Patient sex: M
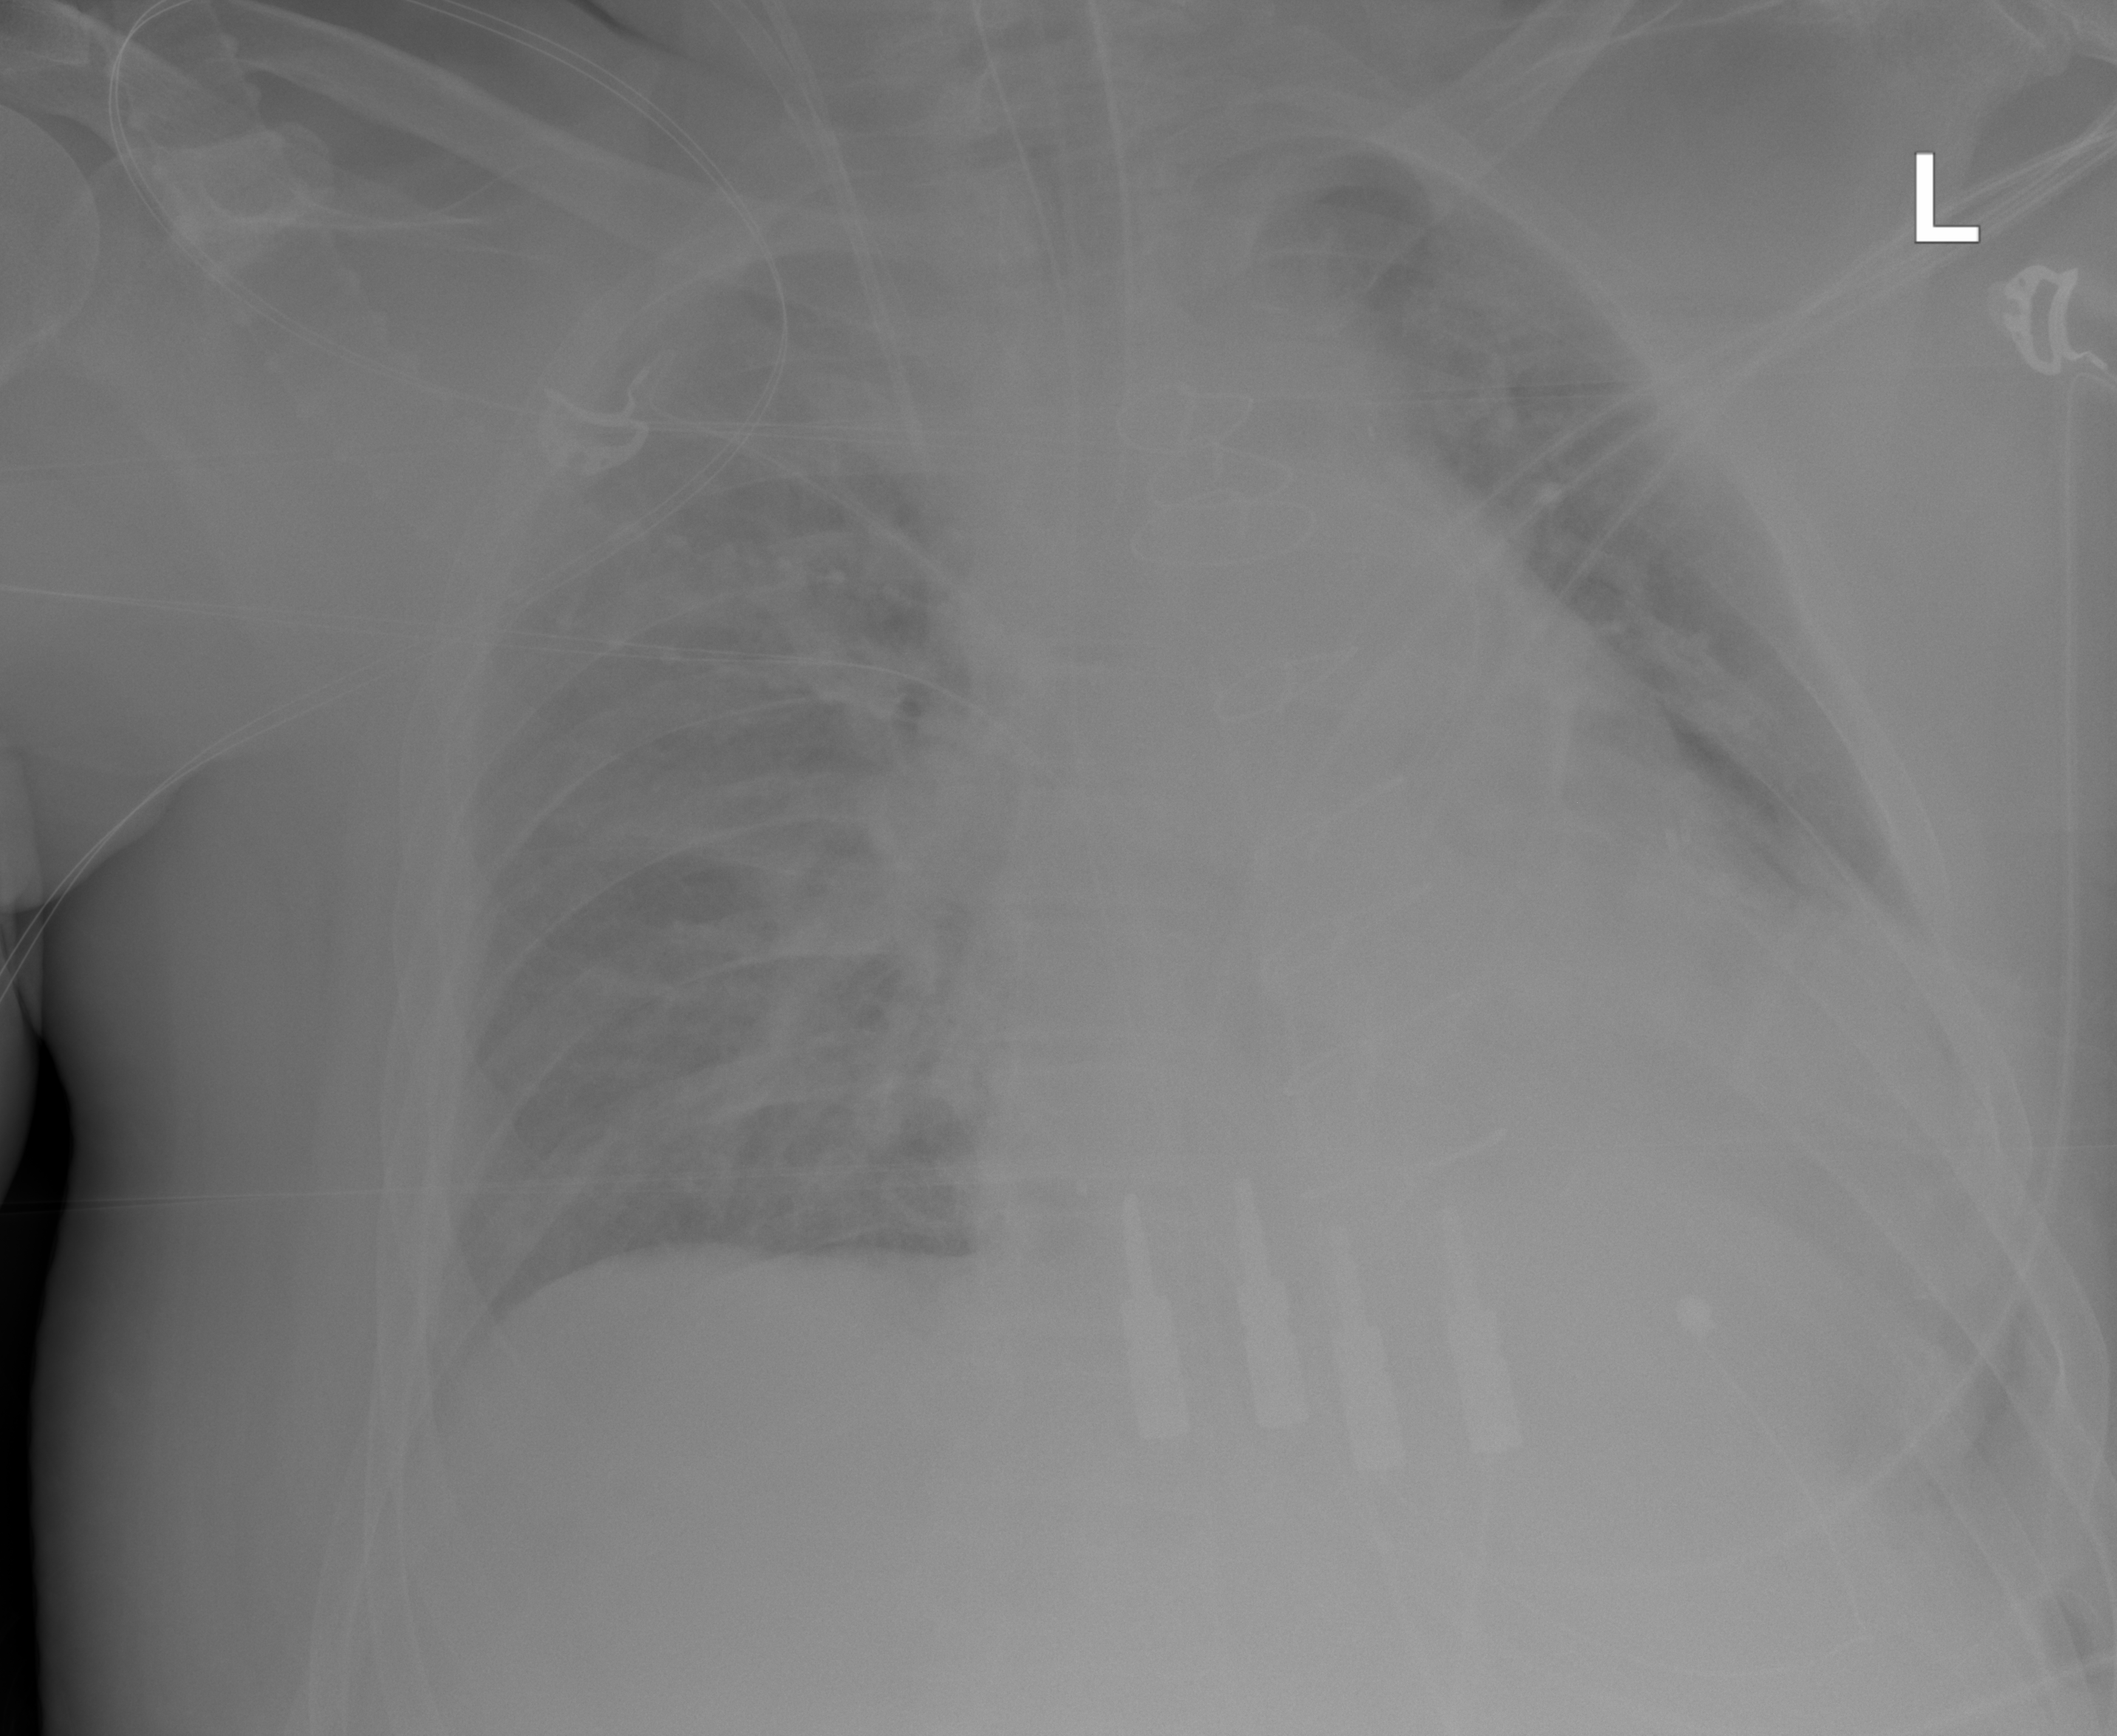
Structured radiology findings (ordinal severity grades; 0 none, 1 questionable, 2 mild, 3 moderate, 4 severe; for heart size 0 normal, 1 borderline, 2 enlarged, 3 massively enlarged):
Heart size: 2
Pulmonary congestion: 3
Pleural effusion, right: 2
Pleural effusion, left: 2
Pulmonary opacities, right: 1
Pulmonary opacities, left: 1
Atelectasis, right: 1
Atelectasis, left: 1